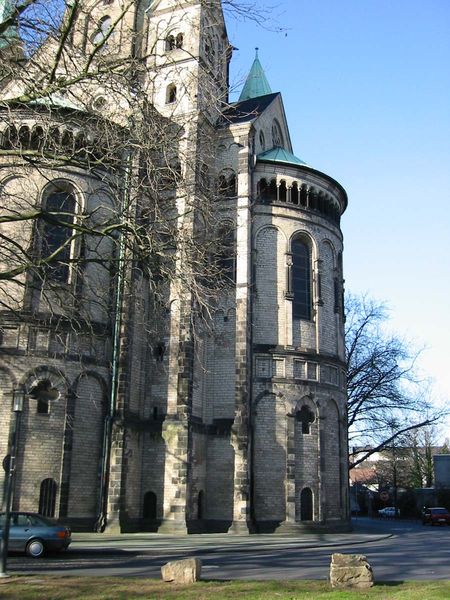
Titel: Quirinus-Münster in Neuss (St. Quirin)
Künstler: Wolbero
Standort: Neuss, Quirinus-Münster (EU - D - NRW)
Schlagwörter: kirchenschiff